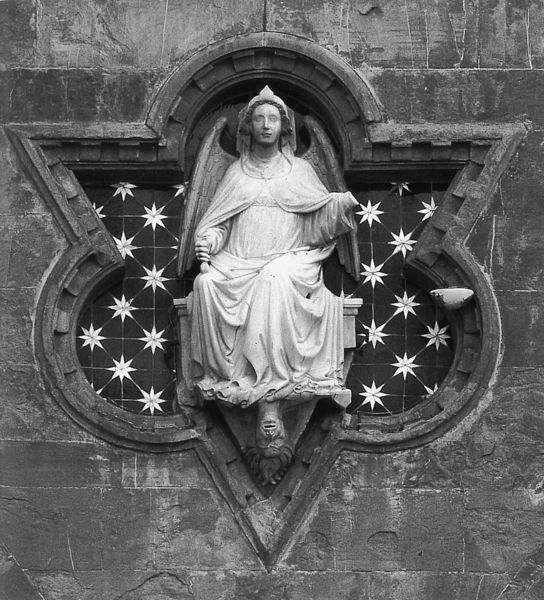
Titel: Tugendallegorien (Loggia della Signoria)
Künstler: Giovanni d’Ambrogio
Standort: Florenz, Loggia della Signoria (EU - I - Toskana)
Schlagwörter: flügel, dreieck, frauen, fenster, schwarz, wand, barock, stein, kirche, figur, gewand, gotik, engel, fassade, mauer, stuck, fotografie, stern, dom, sterne, gerechtigkeit, teufel, medusa, maria, schutz, kirchenfenster, dreipass, umgekehrt, fensterfigur, engelskulotur, gegenpol, dreispass